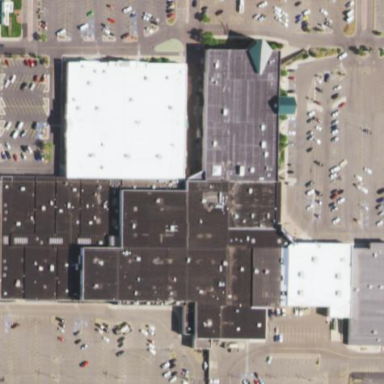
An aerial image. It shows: Retail area categorized as shopping mall.